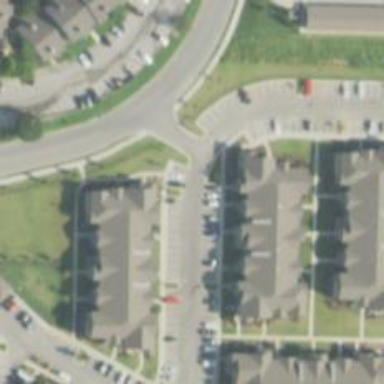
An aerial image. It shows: Living street.